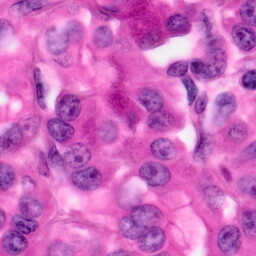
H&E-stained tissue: Pancreatic